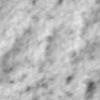
Label: no_change